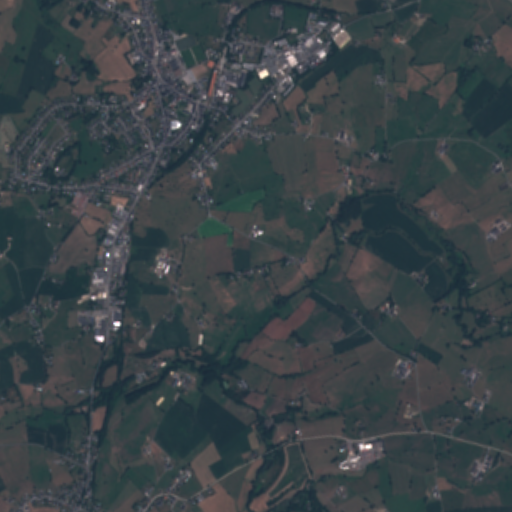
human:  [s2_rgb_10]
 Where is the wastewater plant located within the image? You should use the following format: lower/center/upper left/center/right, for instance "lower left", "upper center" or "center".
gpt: The wastewater plant is located in the upper center of the image.
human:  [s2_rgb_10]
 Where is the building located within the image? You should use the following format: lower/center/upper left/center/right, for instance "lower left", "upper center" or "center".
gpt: There is no building in the image.